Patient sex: M
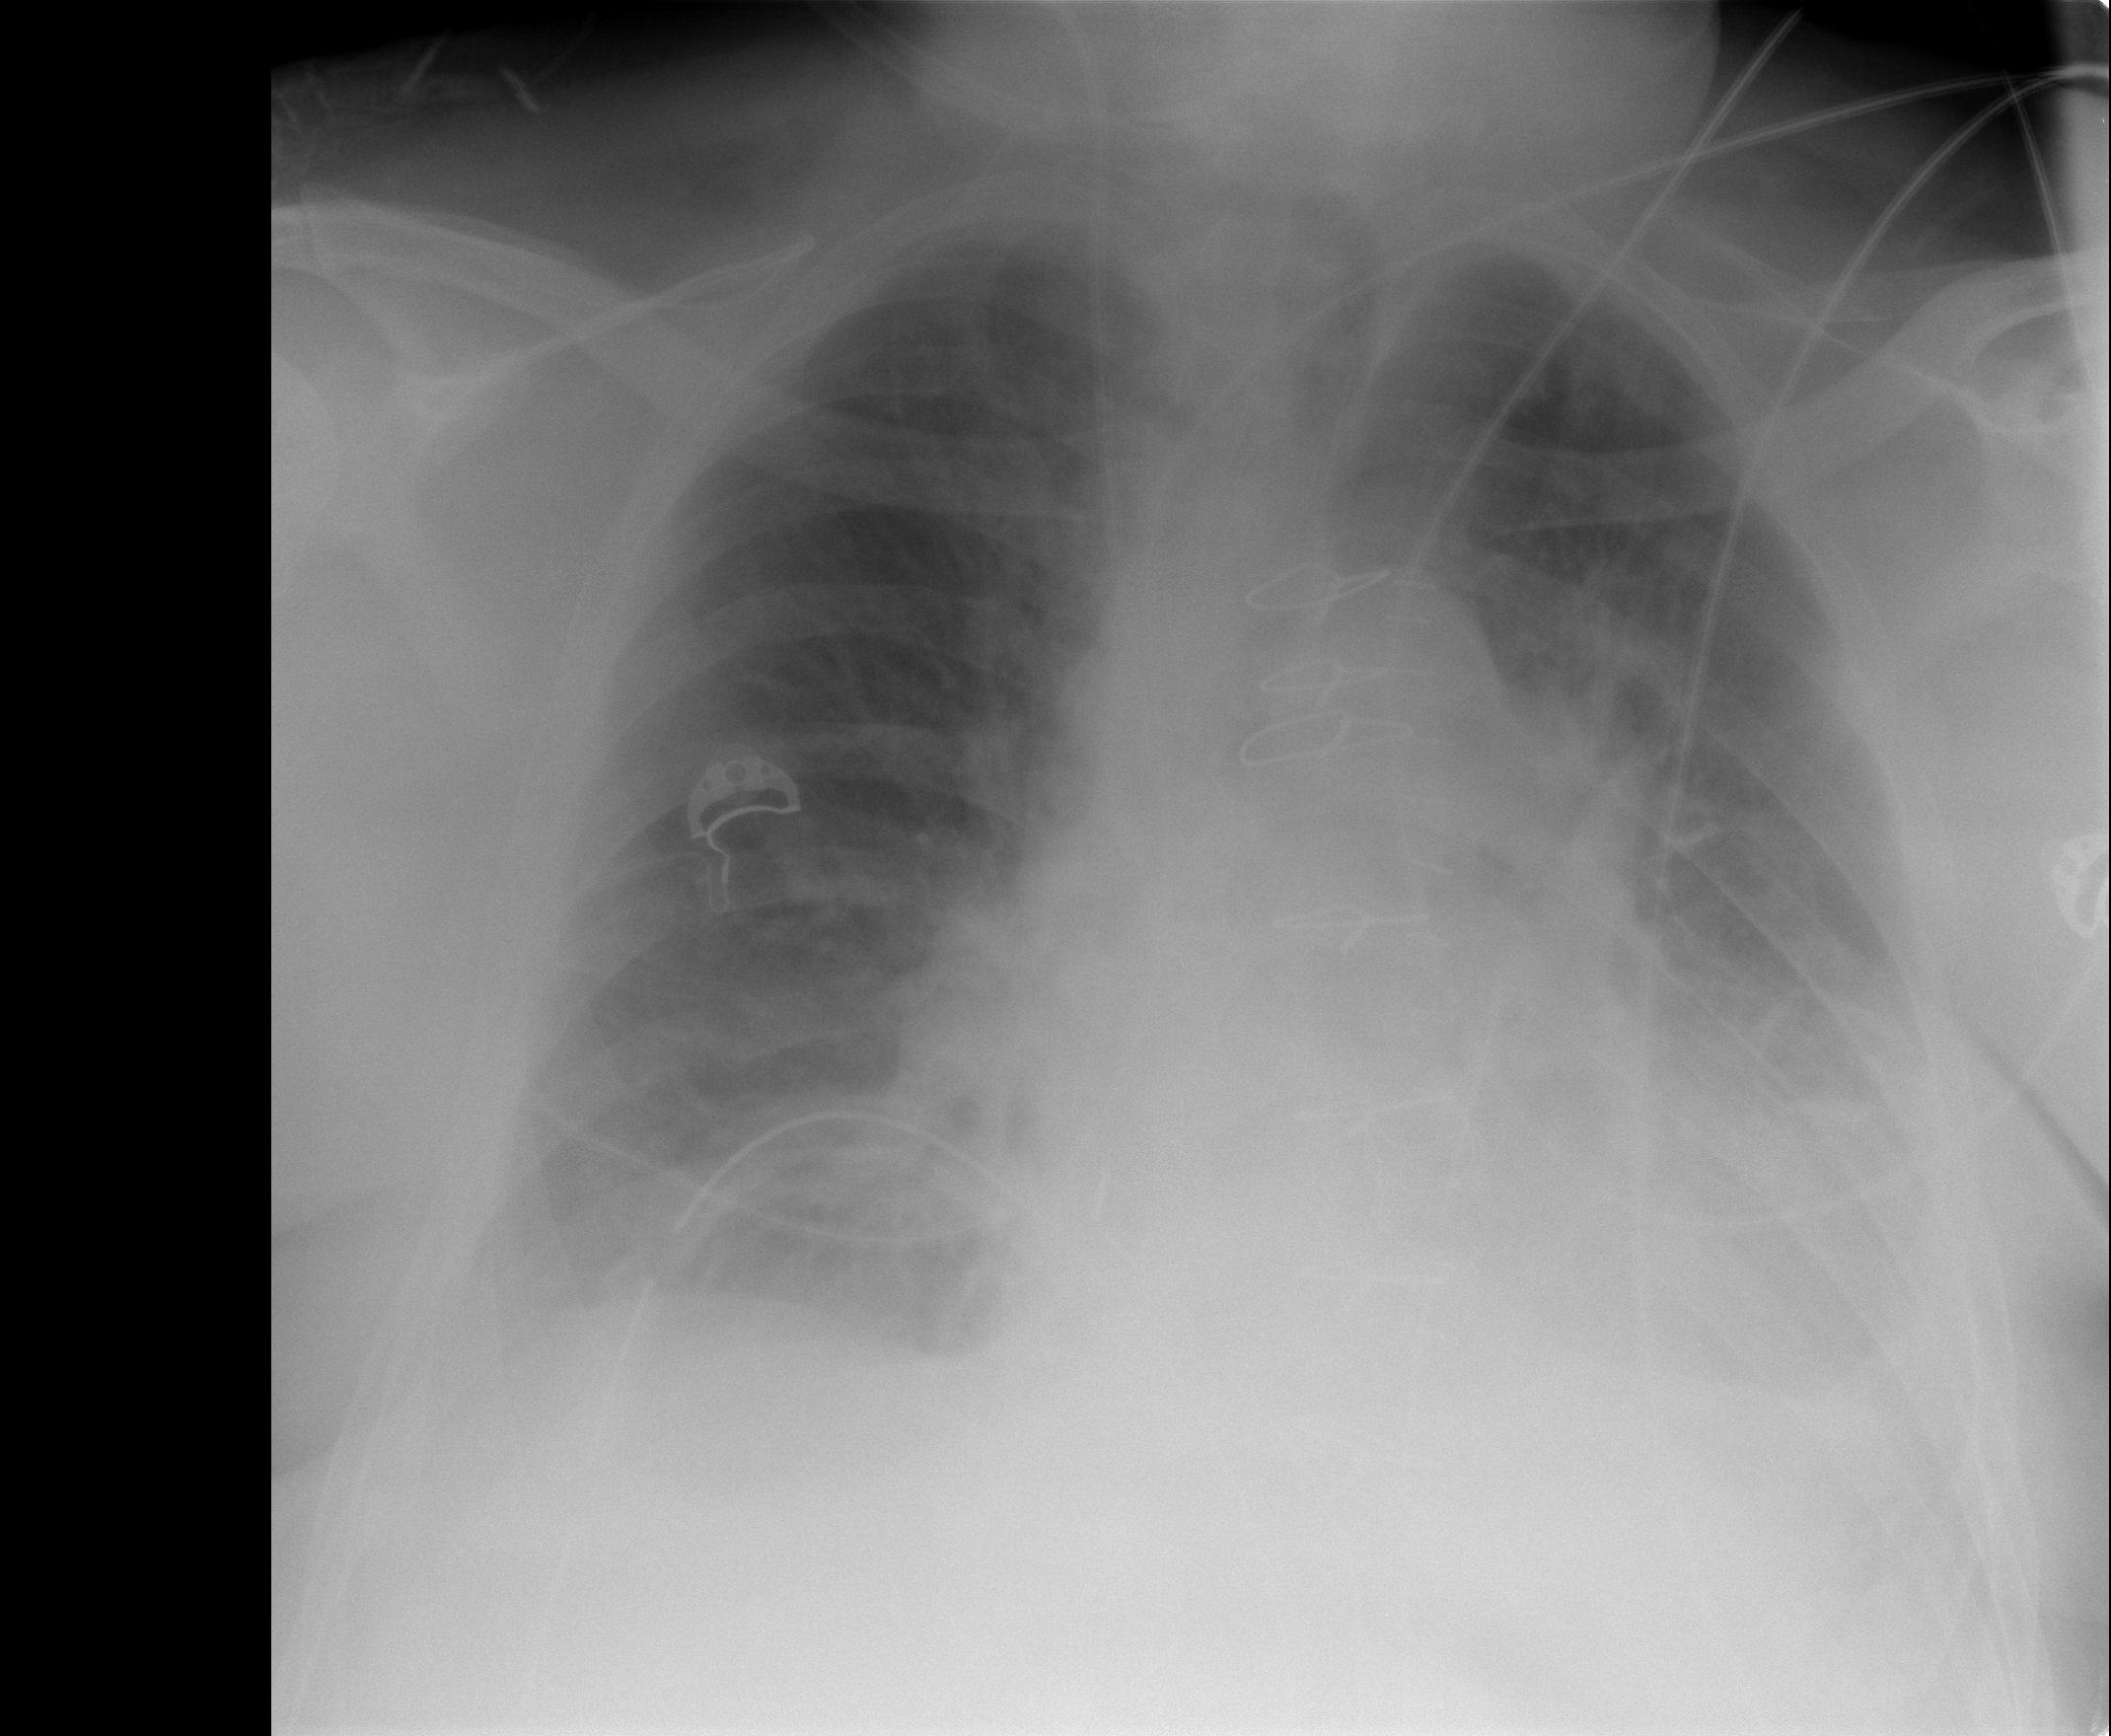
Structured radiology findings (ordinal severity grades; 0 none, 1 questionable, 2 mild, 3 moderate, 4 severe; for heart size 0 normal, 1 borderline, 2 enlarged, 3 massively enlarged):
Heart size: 2
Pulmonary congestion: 1
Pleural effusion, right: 1
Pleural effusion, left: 2
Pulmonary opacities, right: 0
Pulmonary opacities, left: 2
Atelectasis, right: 0
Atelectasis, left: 0